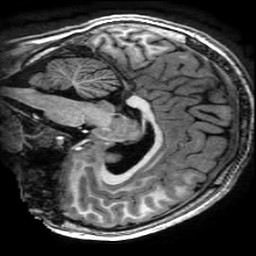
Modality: T1w
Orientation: sagittal
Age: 11
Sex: male
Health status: ill
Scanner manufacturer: ge
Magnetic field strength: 3 T
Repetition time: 0.007816 s
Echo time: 0.003024 s